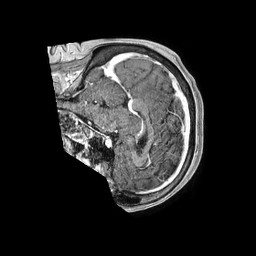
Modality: T1w
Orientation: sagittal
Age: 59
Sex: female
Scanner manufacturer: philips
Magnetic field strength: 1.5 T
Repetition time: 0.007549 s
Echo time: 0.003431 s